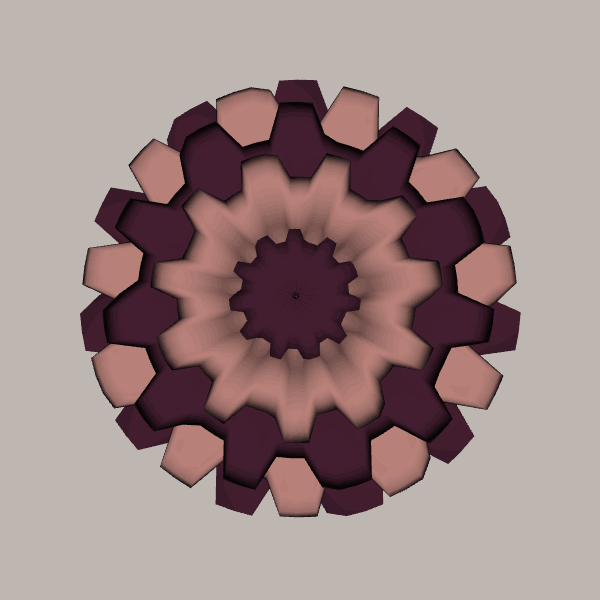
Background: light